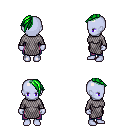
a pixel art fantasy rpg character, female body template, dark elf, purple skin, chain mail, magenta pants, green long mohawk hairstyle, four views (front, back, left, right), 2x2 character sprite sheet, small pixel art, hard edges, no anti-aliasing